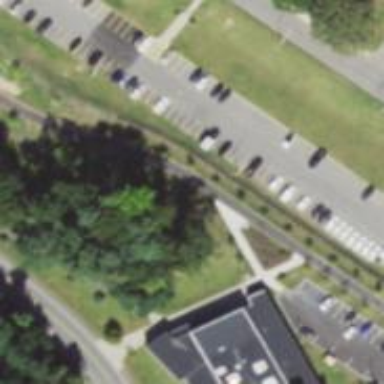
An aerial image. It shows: Parking area.